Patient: sex M, age 46
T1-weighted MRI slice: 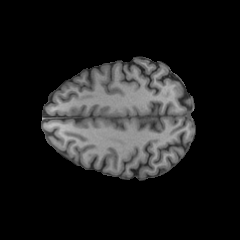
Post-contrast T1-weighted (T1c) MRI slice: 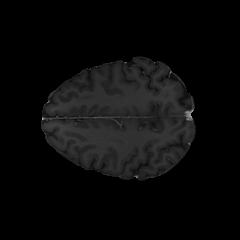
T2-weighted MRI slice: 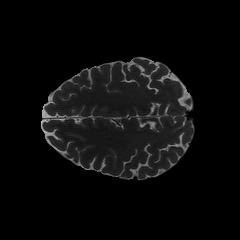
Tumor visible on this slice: no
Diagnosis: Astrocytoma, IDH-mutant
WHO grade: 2